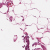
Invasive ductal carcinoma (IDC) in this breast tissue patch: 0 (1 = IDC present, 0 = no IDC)